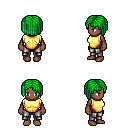
a pixel art fantasy rpg character, female body template, human, dark skin, gold chest armor, metal pants, green pageboy hairstyle, four views (front, back, left, right), 2x2 character sprite sheet, small pixel art, hard edges, no anti-aliasing